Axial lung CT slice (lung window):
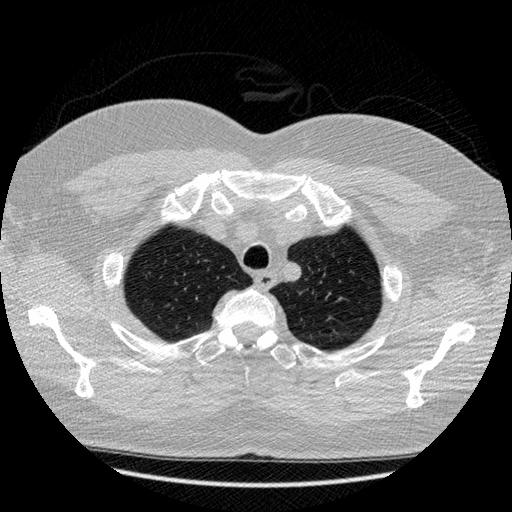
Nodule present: no